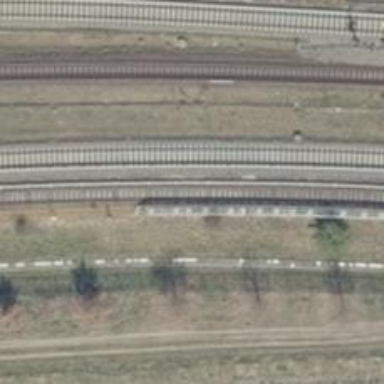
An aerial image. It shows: Electrified rail siding.